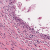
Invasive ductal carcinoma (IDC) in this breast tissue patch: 0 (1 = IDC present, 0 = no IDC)